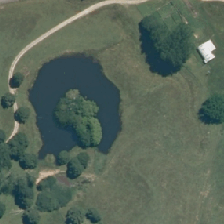
Land cover: lake_pond